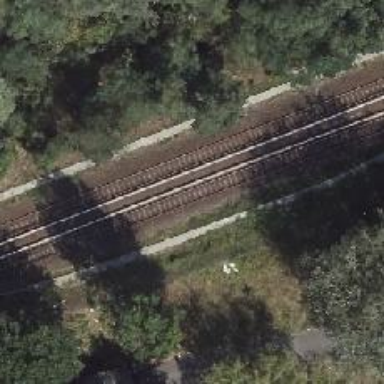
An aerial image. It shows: Rail line with bottom electrification.